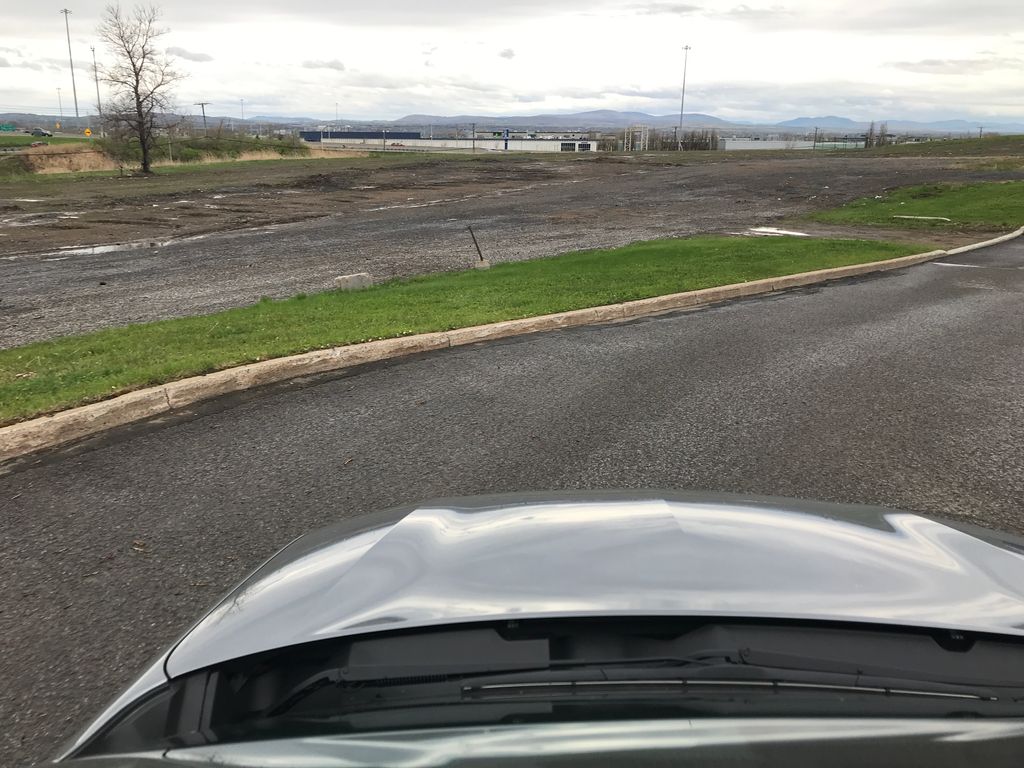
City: quebec_city